Question: this question was asked several times in different contexts but I didn't find a SO Question that solved my specific problem. This one here is the one that asks the same but the answers are "Non-Autolayout"-conform.
<URL>
I layouted my 'UILabels' and one 'UIImageView' with 'NSLayoutConstraints' so that they are bottom aligned (like you see it in the screenshot)

The 'UILabels' and the 'UIImageView' have no defined height or width, they automatically adjust their bounds depending on the content.
But you can see that the and the aren't on the same baseline, even if the labels itselves are bottom aligned. This is because of the different font size.
Methods like 'sizeToFit' won't work, because the Labels are already sized by Autolayout so that the content fits automatically.
How can I achieve the bottom alignment with different font sizes? I would prefer no hacks in 'layoutSubviews' and other stuff... I like the way how Autolayout works for me but I can't understand why we don't have 'NSTextAlignmentBottom' and 'NSTextAlignmentTop' in 2013...
Any suggestions or hints?
Thanks!
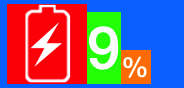
Answer: Have you used 'NSLayoutFormatAlignAllBaseline'? Here's an example of how it lays out 'UILabels':

I've made this example in the Interface Builder, but it's the same when set up programmatically.